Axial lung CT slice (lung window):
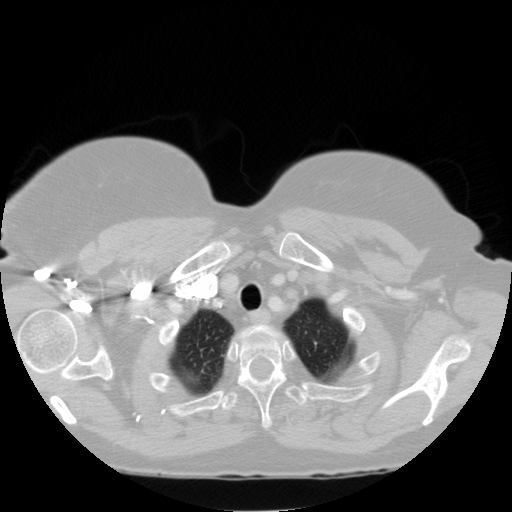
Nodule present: no